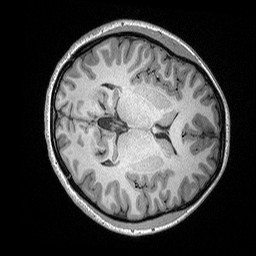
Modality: T1w
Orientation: axial
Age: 21
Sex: female